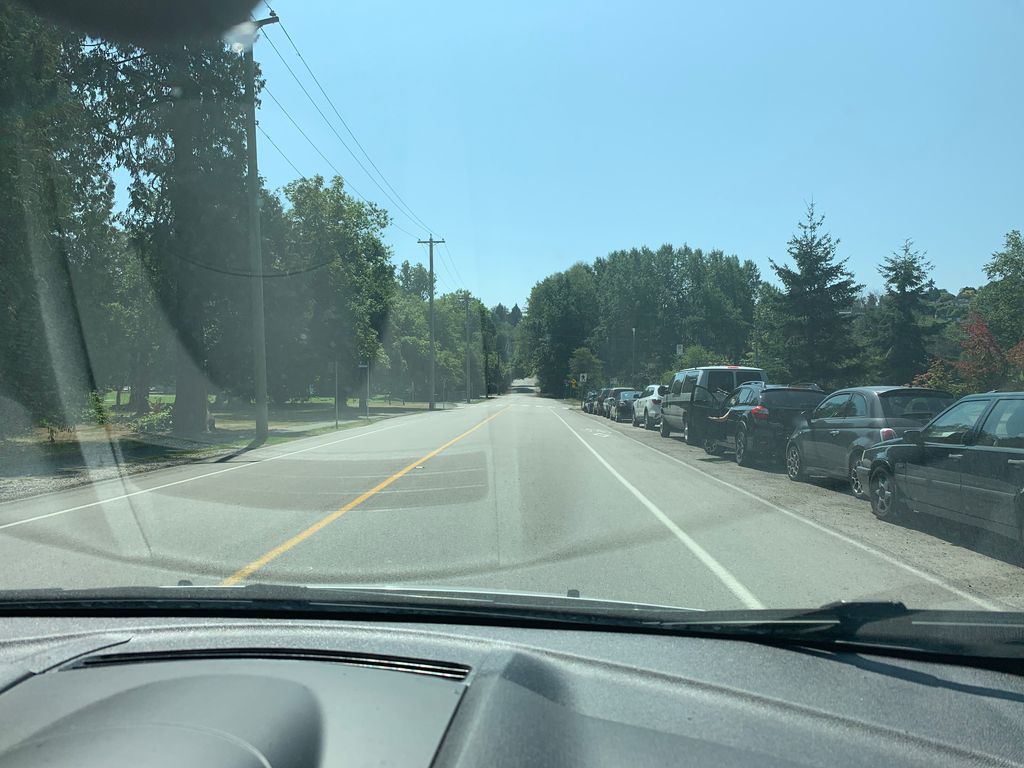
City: vancouver